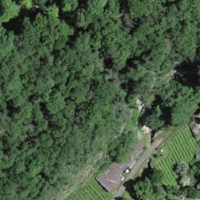
EUNIS habitat code: 41
Species observed at this site:
Hippocrepis emerus
Diplotaxis tenuifolia